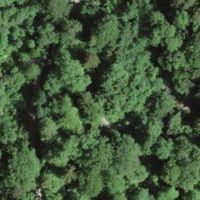
EUNIS habitat code: 41
Species observed at this site:
Lathyrus vernus
Petasites albus